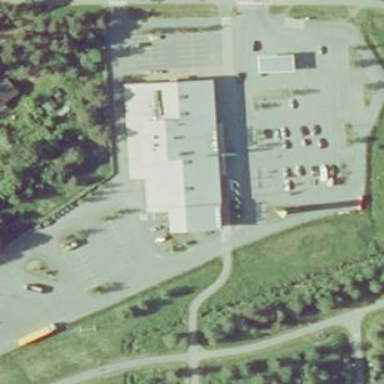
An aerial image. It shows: Convenience store located within fuel station building.